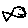
Label: fish